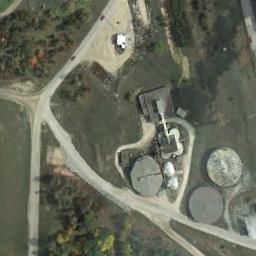
Label: storage tanks